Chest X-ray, PA view. Patient: 20 years old, sex M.
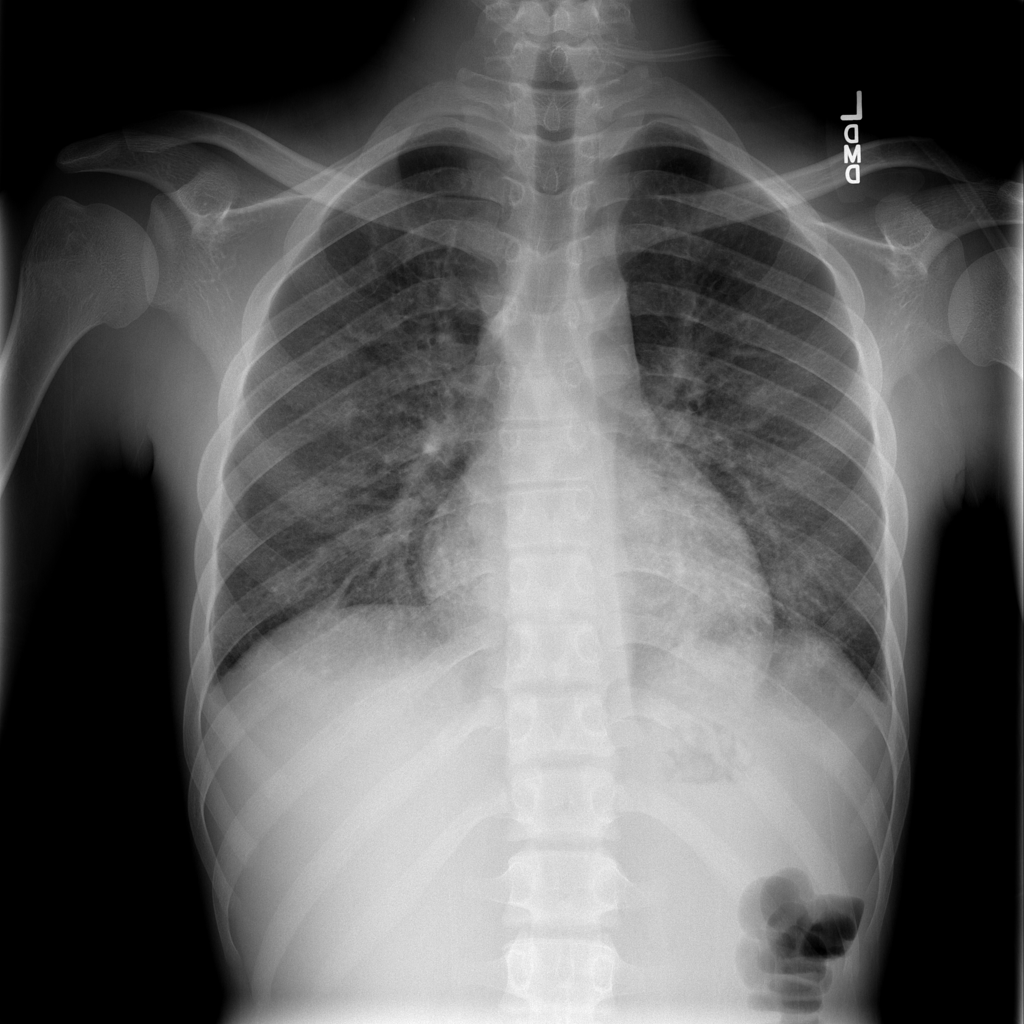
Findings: Infiltration